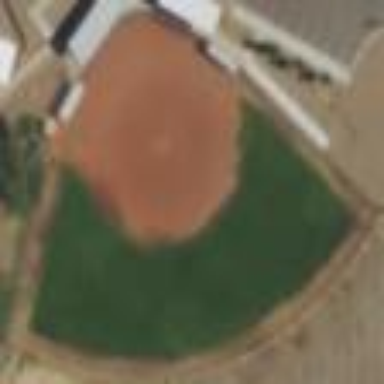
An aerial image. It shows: Baseball pitch for leisure land.